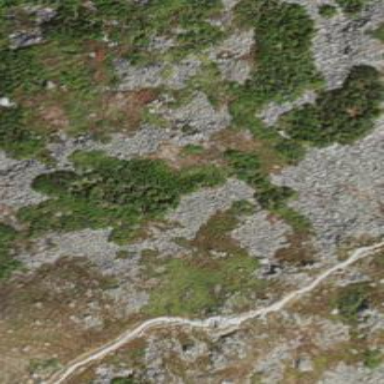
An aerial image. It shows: Natural scree.